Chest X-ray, PA view. Patient: 52 years old, sex M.
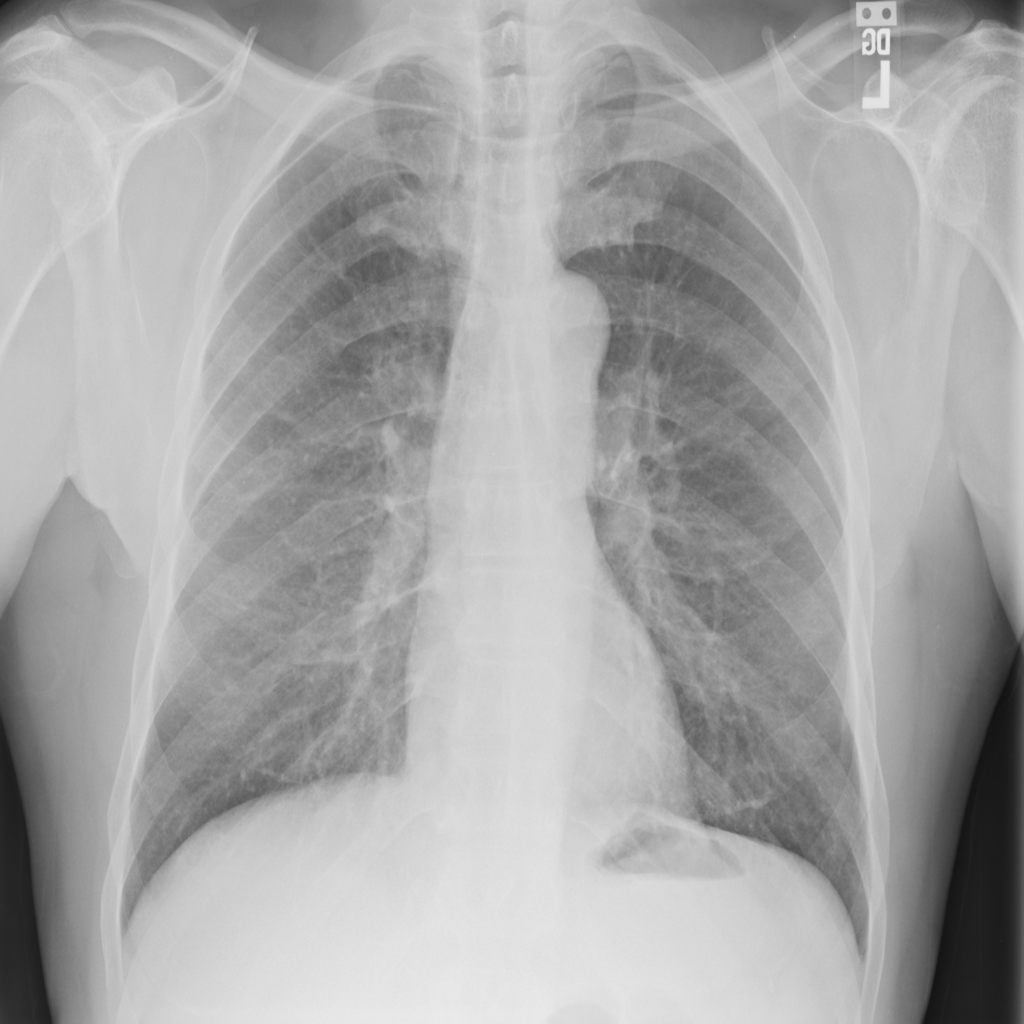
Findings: No Finding